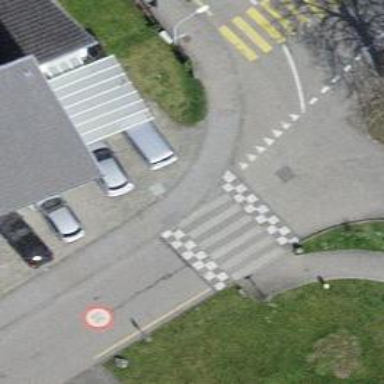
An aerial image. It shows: Table-style traffic calming feature.